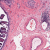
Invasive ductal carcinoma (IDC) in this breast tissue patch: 0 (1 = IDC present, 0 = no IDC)